Current action and preconditions to check: trajectory_clear

Your task: For each precondition in the list above, predict whether it will hold at this action.

Consider the current scene as observed from the mobile robot's camera, and analyze the predicted future states of all dynamic agents (e.g., people, animals, vehicles, or any moving entities) within the NEXT SECOND.

IMPORTANT: Only answer "very likely" if you are absolutely certain—based on strong, clear evidence—that a dynamic agent will violate the precondition in the predicted future state. Do NOT answer "very likely" for unlikely, ambiguous, or low-probability risks.

Ask yourself for each precondition: Is there a high probability, with clear and convincing evidence, that the predicted future states of any dynamic agent will interfere with the predicted future state of the currently executing action within the NEXT SECOND, causing that precondition to fail?

Assess the risk level based on these predictions. Use "likely" or "very likely" if motions create a clear risk of interference.

Use "neutral" or "improbable" if agents are nearby but their predicted paths are clearly diverging or non-conflicting.

Failure Risk Categories: "very improbable", "improbable", "neutral", "likely", "very likely"

Answer Format: Output ONLY the probability_of_failure value from these categories: "very improbable", "improbable", "neutral", "likely", "very likely"

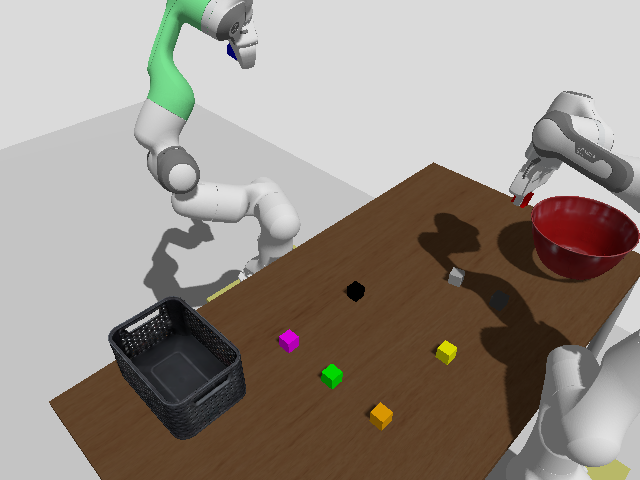

Answer: very improbable